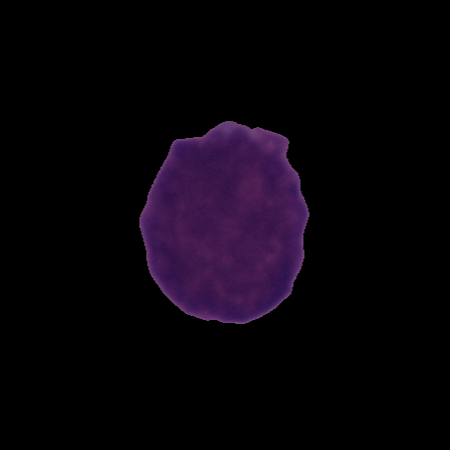
Label: cancer